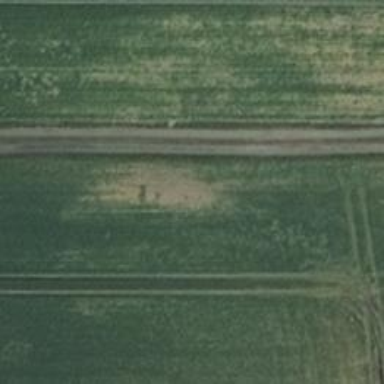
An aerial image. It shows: Dirt track with grade 3 tracktype.